Question: I am using TFS 2010. In the build process template, I add a new workflow activity InvokeProcess to run a batch file. I need to set the working directory of this InvokeProcess to the workspace directory of the Build agent. Is there any way to do this?

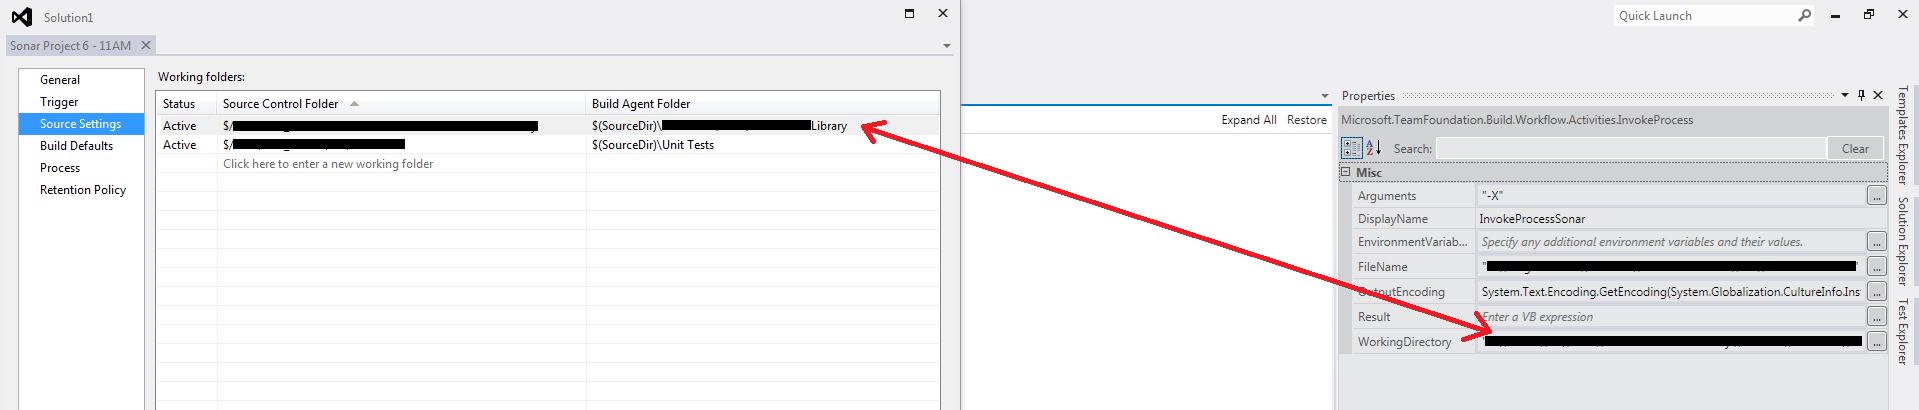
Answer: I follow this answer and get it resolved: <URL>
Basically, you will need to create a new local variable 'SourcesPath' at the outter most scope and then consume it wherever you want. Do not name it 'SourcesDirectory' because that name has already been used by some inner activities.